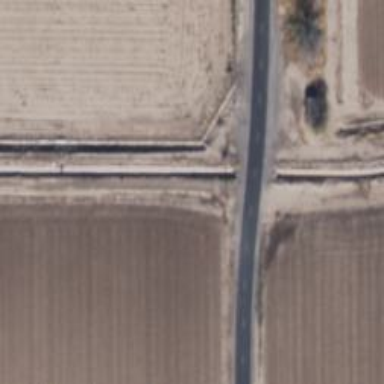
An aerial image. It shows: Tertiary road on bridge with asphalt surface.